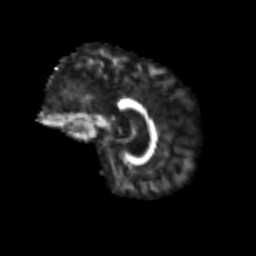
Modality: FA
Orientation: sagittal
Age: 70
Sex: female
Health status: ill
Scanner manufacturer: siemens
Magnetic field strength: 3 T
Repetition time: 8.7 s
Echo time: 0.11 s